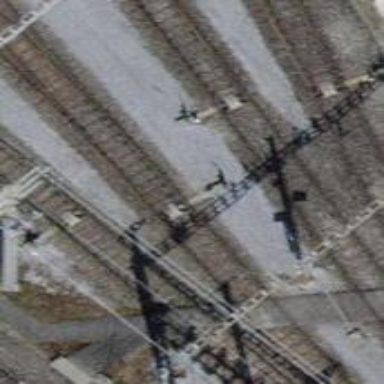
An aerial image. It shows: Single-track electrified railway yard with contact line electrification.